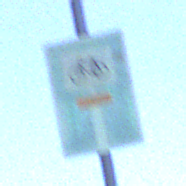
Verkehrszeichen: SackgasseRadverkehrDurchlaessig
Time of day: Midday
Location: Outdoor (Nature)
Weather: Clear
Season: Summer
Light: Natural